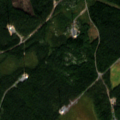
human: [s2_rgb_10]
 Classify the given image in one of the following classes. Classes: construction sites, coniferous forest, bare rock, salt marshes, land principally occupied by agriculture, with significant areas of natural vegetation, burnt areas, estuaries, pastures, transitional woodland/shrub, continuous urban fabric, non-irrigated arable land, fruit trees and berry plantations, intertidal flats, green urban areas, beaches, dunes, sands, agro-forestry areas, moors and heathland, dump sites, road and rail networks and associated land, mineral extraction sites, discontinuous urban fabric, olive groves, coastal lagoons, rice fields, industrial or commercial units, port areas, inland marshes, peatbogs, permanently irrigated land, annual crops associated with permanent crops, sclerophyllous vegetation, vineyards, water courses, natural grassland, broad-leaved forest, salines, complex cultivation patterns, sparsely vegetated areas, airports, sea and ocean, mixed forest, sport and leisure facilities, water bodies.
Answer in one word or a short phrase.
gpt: coniferous forest, mixed forest